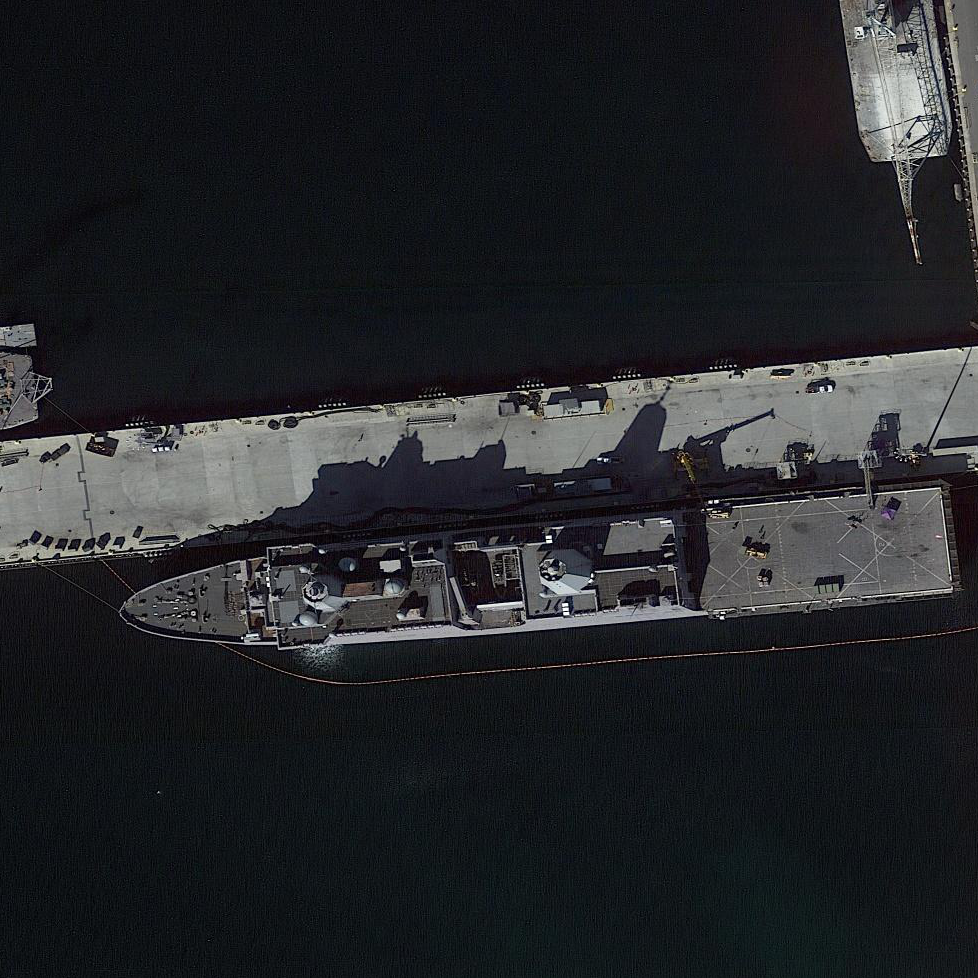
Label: San_Antonio-class_transport_dock